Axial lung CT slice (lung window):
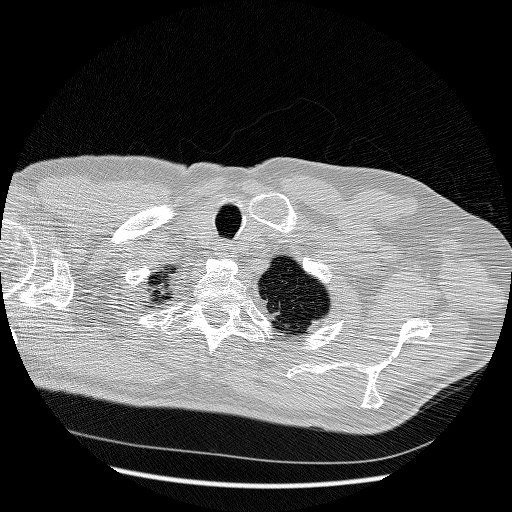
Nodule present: no